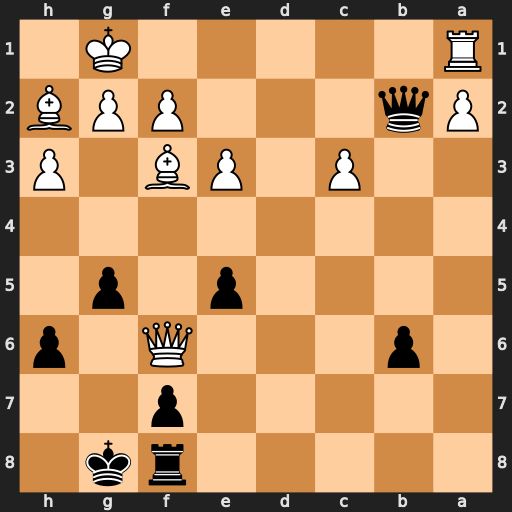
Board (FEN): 5rk1/5p2/1p3Q1p/4p1p1/8/2P1PB1P/Pq3PPB/R5K1
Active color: b
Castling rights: -
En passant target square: -
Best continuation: Qxa1+ Bd1 Qxd1#